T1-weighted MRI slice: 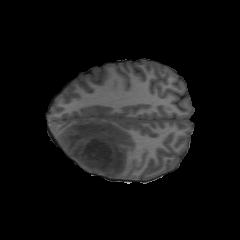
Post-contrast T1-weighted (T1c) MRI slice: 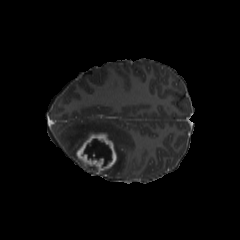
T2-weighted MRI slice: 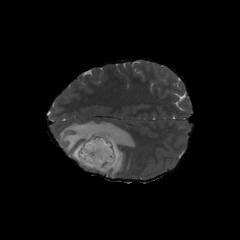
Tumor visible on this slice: yes